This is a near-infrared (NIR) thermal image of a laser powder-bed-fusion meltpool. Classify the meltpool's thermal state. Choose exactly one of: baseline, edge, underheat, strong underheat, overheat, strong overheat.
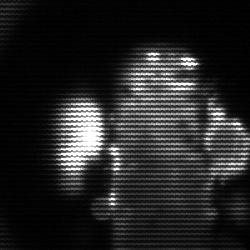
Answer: strong underheat